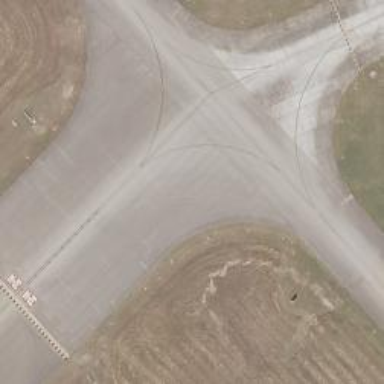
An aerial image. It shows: View of taxiway at the airport.